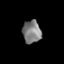
Tissue: lung
Cell type: Others
Senescence score: 0.2339
Nuclear area (px): 411
Mean DAPI intensity: 125.895